You are looking at a signal-to-image encoding: consecutive vibration samples arranged as the rows of a grayscale square. Diagnose the bearing from this image, choosing from: normal, inner_race, outer_race, ball.
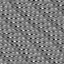
Answer: outer_race